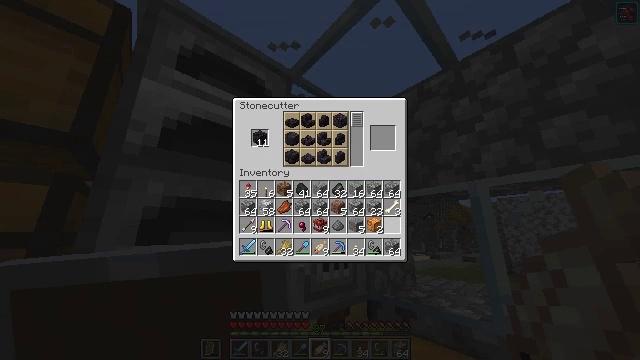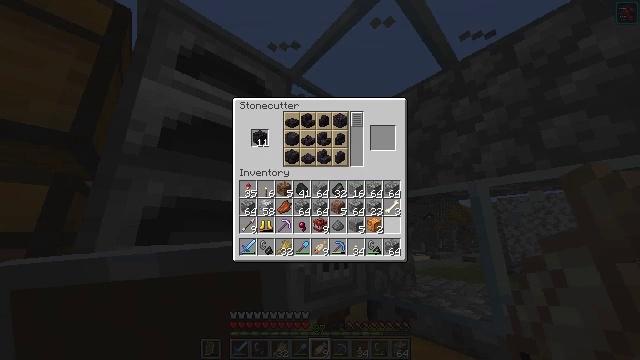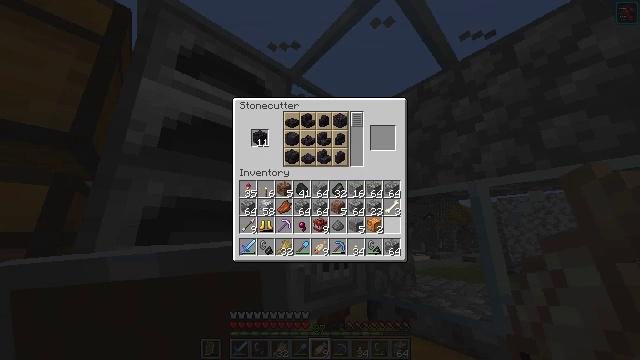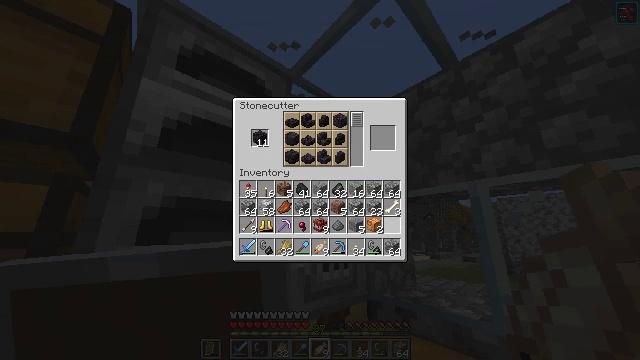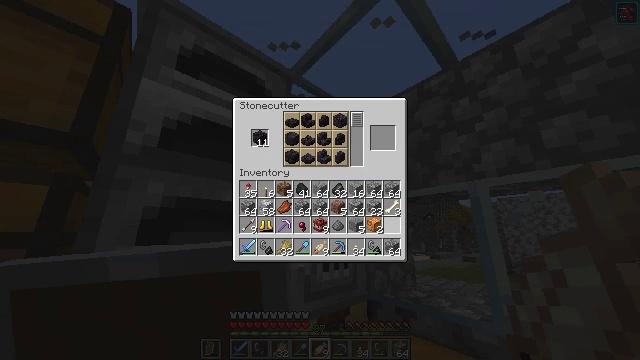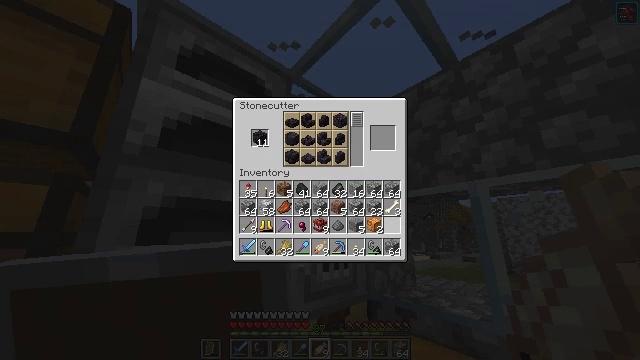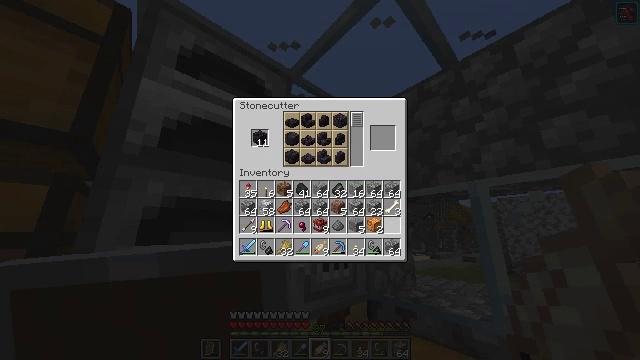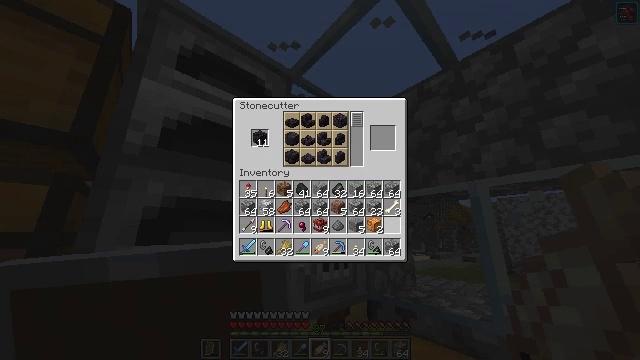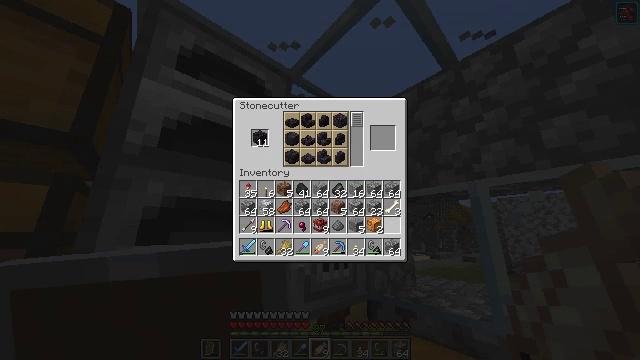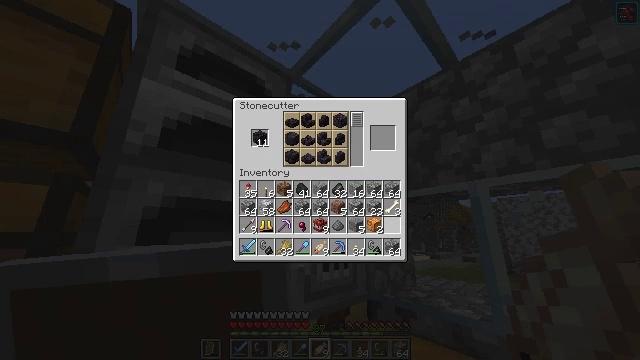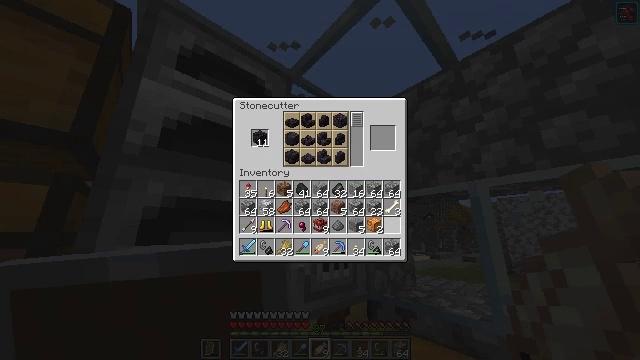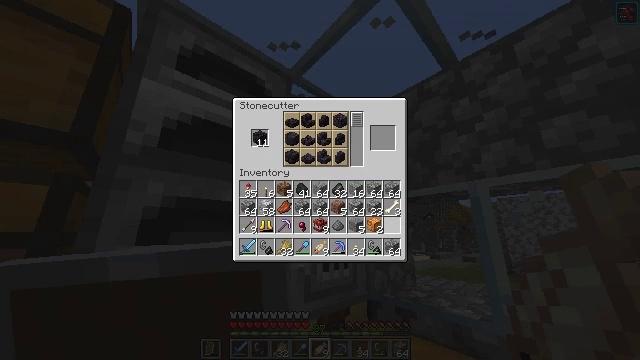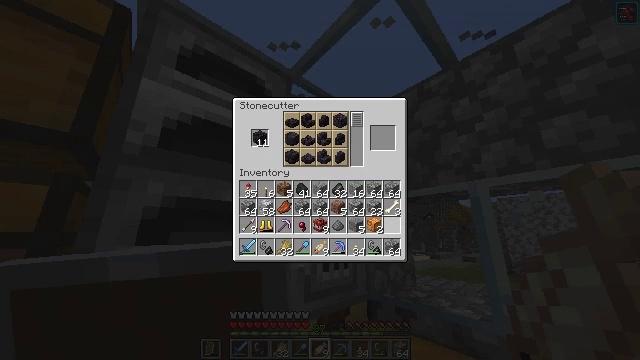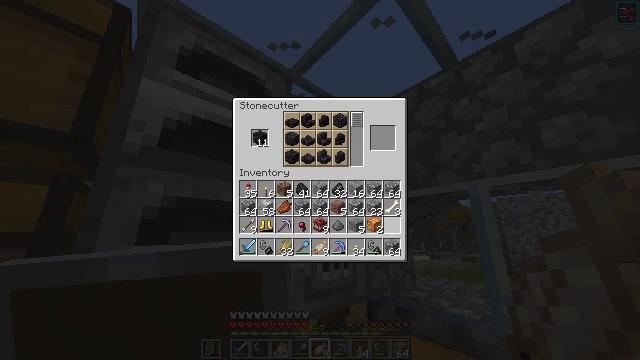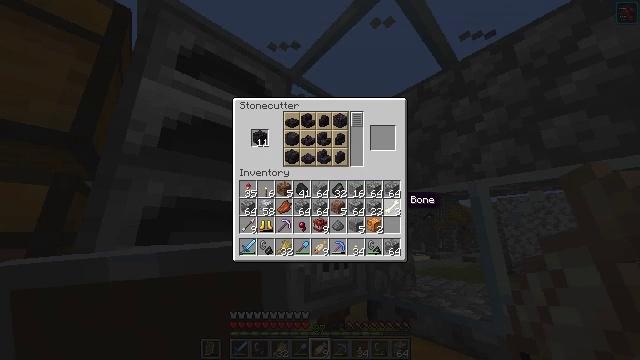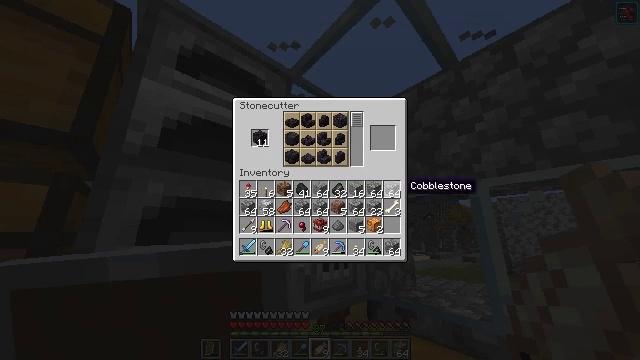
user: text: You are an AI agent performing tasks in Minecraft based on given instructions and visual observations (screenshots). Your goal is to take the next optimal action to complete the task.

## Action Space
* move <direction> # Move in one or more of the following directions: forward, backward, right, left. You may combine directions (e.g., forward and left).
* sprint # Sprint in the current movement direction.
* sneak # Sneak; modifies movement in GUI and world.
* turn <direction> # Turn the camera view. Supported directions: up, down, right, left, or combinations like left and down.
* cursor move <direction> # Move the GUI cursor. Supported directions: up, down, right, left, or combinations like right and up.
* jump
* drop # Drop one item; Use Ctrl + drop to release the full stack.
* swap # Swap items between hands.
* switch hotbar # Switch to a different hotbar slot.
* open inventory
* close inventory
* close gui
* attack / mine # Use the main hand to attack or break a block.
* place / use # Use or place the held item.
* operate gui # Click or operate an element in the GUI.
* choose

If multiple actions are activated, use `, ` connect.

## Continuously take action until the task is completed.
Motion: motion action
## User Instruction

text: Use four blackstone to craft polished blackstone.
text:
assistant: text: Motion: no_op
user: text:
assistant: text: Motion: no_op
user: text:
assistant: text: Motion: no_op
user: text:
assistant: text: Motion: no_op
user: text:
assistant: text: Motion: no_op
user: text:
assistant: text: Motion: no_op
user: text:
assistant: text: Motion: no_op
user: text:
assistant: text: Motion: no_op
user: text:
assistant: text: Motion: no_op
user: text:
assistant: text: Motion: no_op
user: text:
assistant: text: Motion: no_op
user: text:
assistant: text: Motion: no_op
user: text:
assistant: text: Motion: no_op
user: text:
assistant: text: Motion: cursor move up
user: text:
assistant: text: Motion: cursor move up
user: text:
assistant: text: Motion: cursor move up
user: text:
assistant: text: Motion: cursor move up
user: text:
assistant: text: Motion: cursor move up
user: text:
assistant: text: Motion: cursor move left and up
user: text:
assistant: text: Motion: cursor move left and up
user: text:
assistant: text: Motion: cursor move left and up
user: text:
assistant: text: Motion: no_op
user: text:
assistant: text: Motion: no_op
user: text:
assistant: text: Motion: no_op
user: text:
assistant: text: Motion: no_op
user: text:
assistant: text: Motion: no_op
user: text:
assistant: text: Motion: no_op
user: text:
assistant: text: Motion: no_op
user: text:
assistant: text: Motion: no_op
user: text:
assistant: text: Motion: no_op